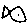
Label: fish